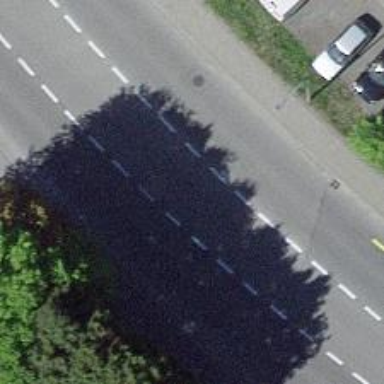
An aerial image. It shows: Secondary road with asphalt surface and sidewalks on both sides also made of asphalt.